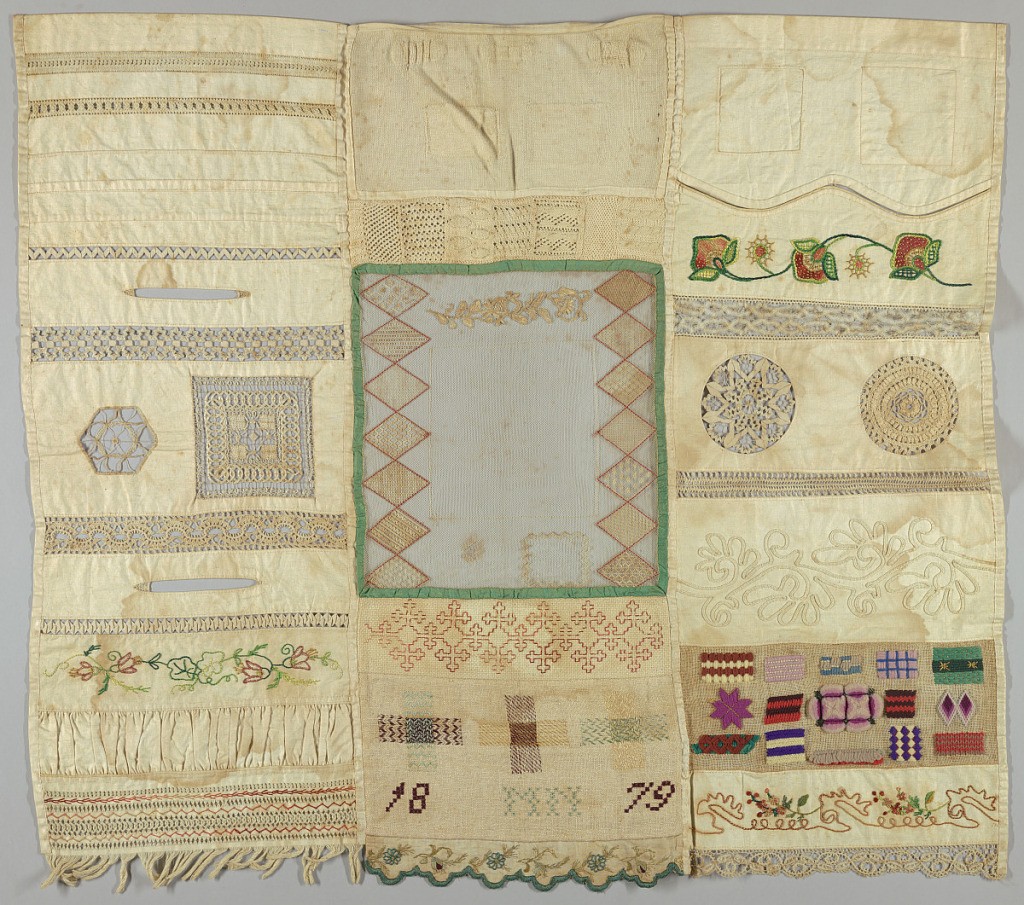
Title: Sampler
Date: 1879
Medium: silk, cotton, and wool on plain weave cotton, knitted cotton, and machine-made cotton Technique: embroidered, sewn and knitted
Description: Sampler divided into three vertical panels. Panel at left: bands of withdrawn element work with overcasting, cross, herringbone and running stitches; insertion of woven tape; looping and buttonhole stitch (placket); insertion of woven rick-rack and tape; insertion of embroidery (looping and running stitches) and cutwork with needle-made fillings; insertion of crochet and woven tape; looping and buttonhole stitch (placket): insertion of folded woven tape: panel of embroidery (buttonhole, back feather stitches): insertion of gathers: bands of withdrawn element work with overcasting and running stitches alternate with fether and herringbone stitches: fringe.
Cenral panel (from top): panel of mended knitting (squares cut out and discarded): knitting patterns: embroidery on machine-made net (running, satin, and looping stitches) plus patch  cut out and reinserted and darned hole: band of embroidery (double running): darning sampler (center of crossed cut out): and eyelet stitch: scalloped edge (buttonhole, stem,, satin, double running).
Patches and curved hems: band of embroidery (chain, running, knots, satin, double running): insertion of machine-made lace and looping: insertions of a crocheted medallion made of woven rick-rack and looping: insertion of two rows of hairpin lace (looping) crocheted together: applique of braid: canvas work (satin, running, eyelet, back, upright Gobelin, chain, cross, half cross, Roumanian, herringbone): panel (satin, stem, tied back, bullion knots) lace border made of two machine-made tapes and crochet.